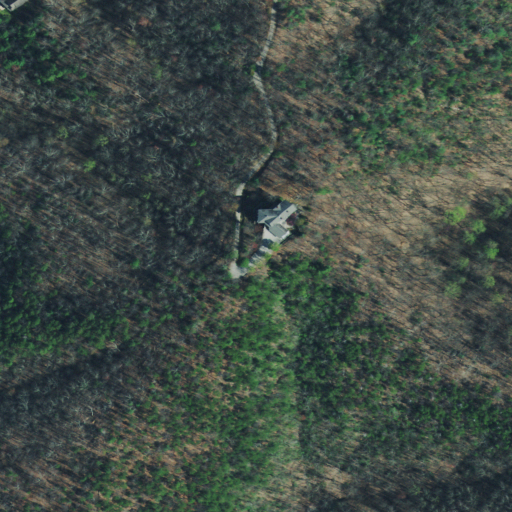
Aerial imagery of mountain in Tennessee named Little Roundtop containing deciduous forest, mixed forest, evergreen forest, and open development